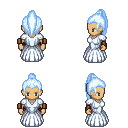
a pixel art fantasy rpg character, female body template, human, tanned skin, underdress, robe skirt, white cyan long topknot hairstyle, leather bracers, four views (front, back, left, right), 2x2 character sprite sheet, small pixel art, hard edges, no anti-aliasing